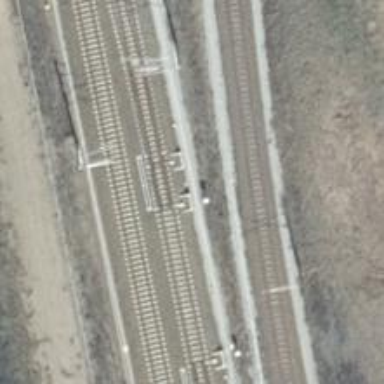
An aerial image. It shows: Railway switch.